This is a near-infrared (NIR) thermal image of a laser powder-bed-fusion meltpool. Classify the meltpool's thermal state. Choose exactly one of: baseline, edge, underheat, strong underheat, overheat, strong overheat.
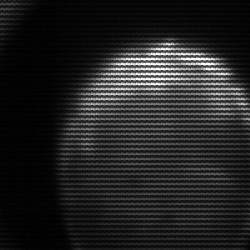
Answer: edge